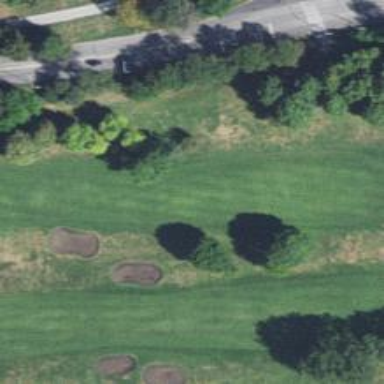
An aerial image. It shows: Golf hole.